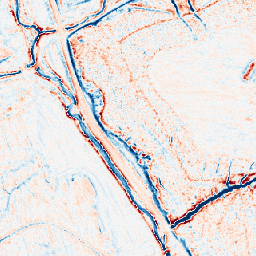
Category: edge_preserving
Decomposition family: anisotropic_diffusion
Decomposition parameters: iterations: 20
kappa: 30
gamma: 0.1
Upsampling method: nearest
Upsampling parameters: scale: 4
Upsampling scale: 4